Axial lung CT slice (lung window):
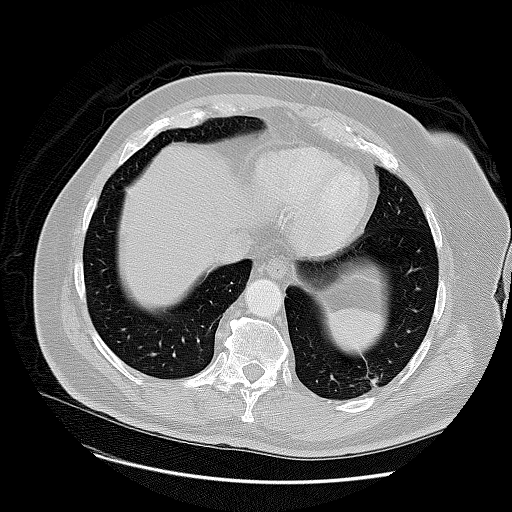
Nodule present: no